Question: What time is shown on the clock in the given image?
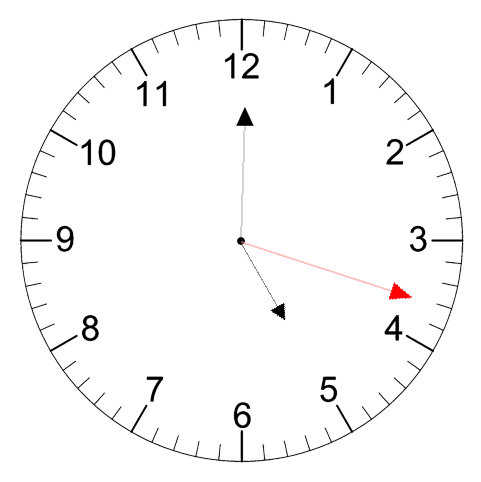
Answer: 05:00:18